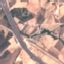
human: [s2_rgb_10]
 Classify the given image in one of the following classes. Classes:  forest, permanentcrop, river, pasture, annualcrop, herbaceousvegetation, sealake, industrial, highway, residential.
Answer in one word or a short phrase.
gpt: Highway